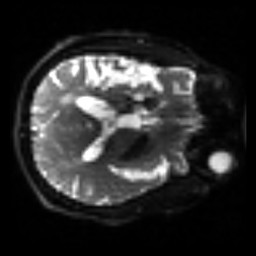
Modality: sbref
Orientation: axial
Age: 59
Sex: male
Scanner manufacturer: siemens
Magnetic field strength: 3 T
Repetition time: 3.2 s
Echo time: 0.081 s